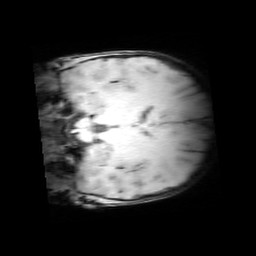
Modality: MP2RAGE
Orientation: coronal
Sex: female
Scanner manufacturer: siemens
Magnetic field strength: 3 T
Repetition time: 5 s
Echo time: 0.00355 s